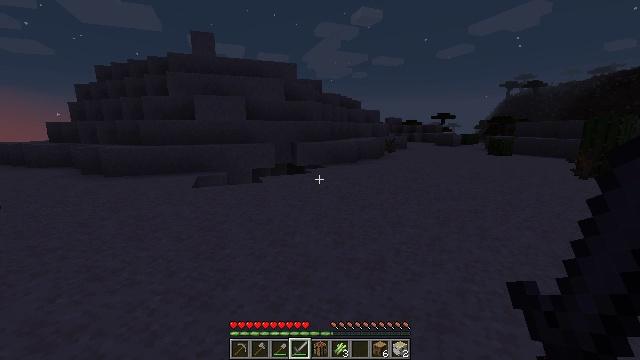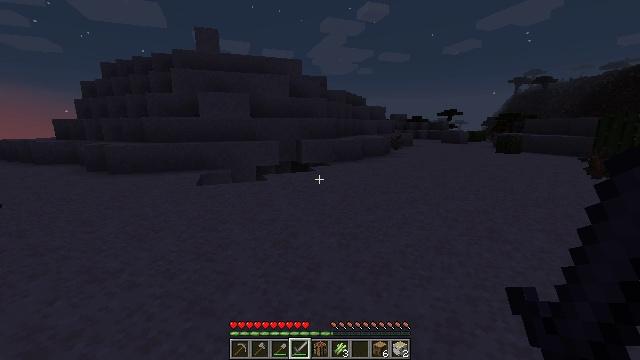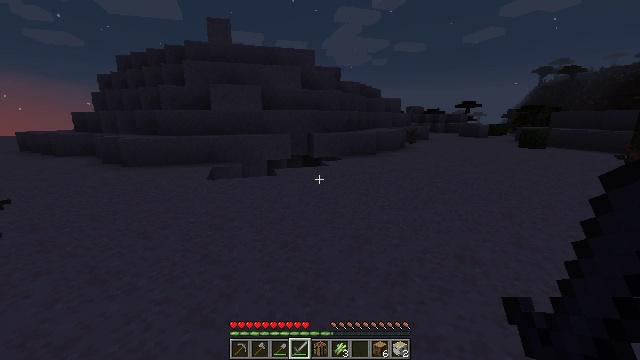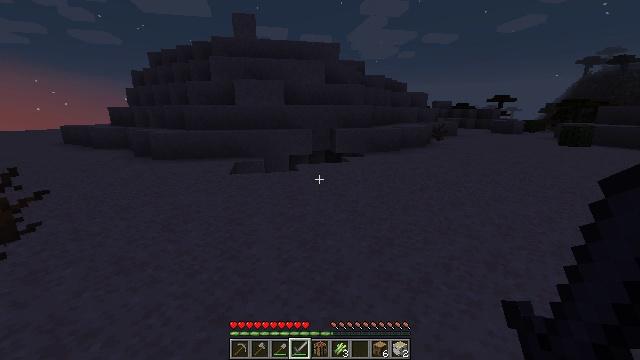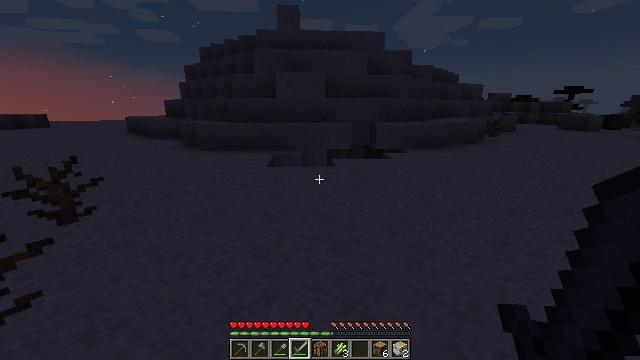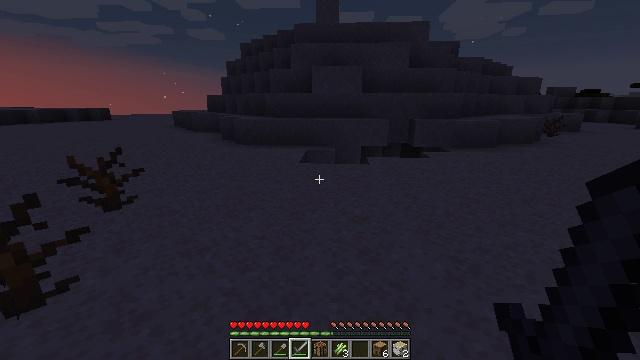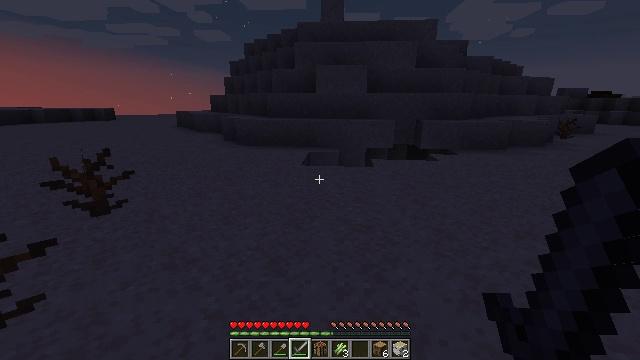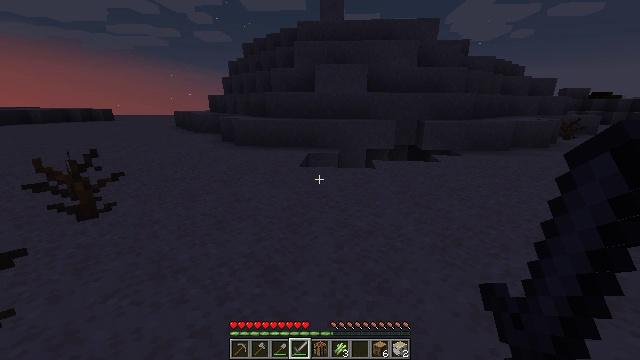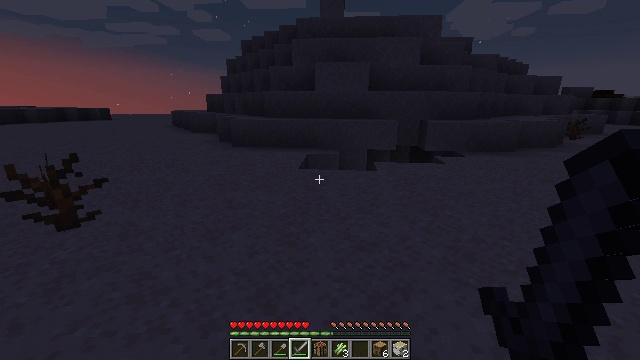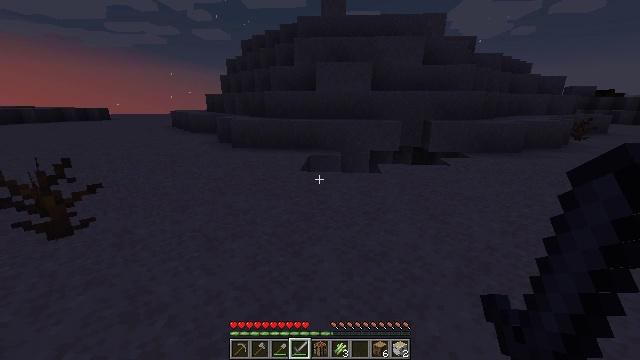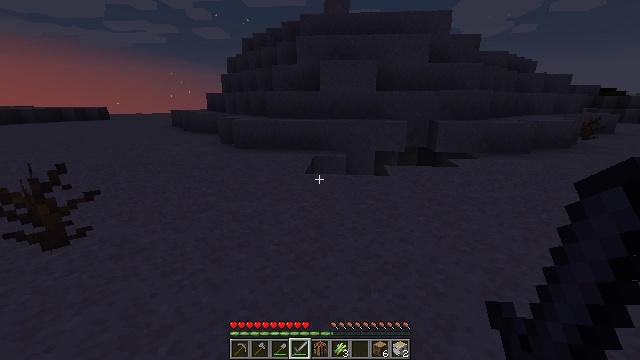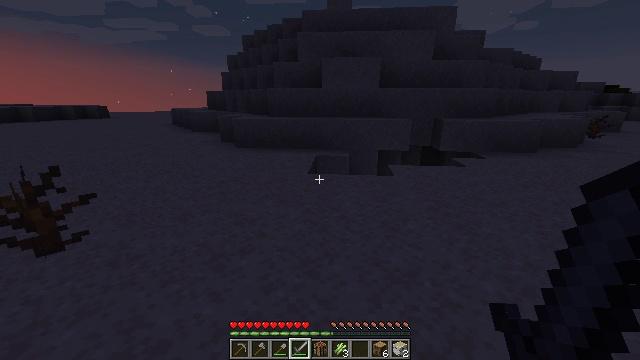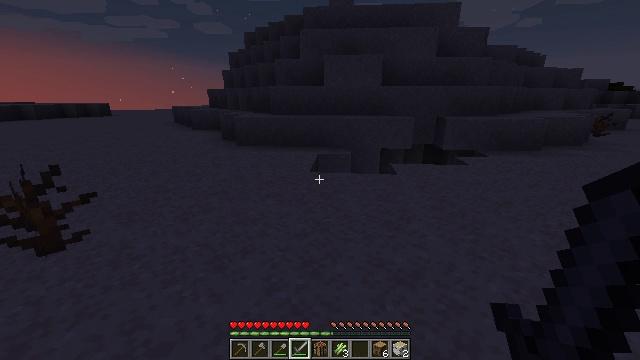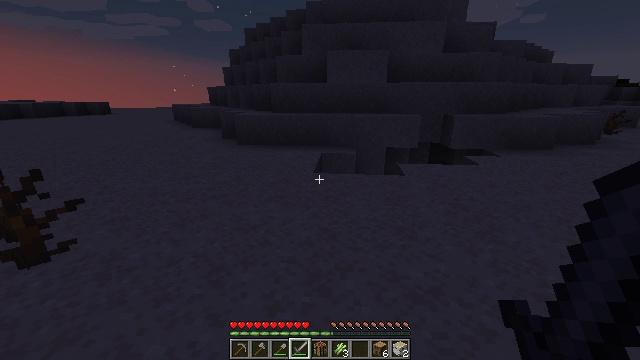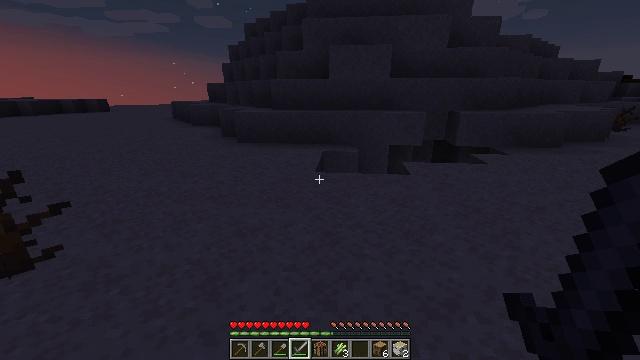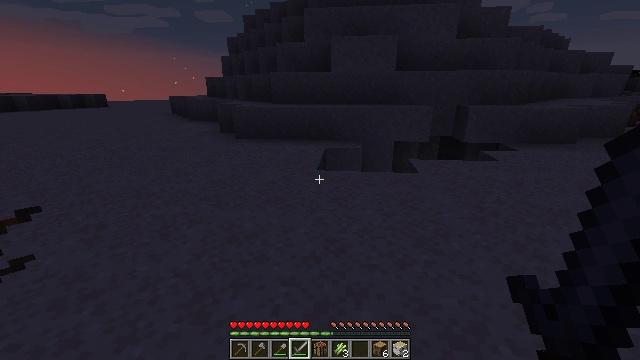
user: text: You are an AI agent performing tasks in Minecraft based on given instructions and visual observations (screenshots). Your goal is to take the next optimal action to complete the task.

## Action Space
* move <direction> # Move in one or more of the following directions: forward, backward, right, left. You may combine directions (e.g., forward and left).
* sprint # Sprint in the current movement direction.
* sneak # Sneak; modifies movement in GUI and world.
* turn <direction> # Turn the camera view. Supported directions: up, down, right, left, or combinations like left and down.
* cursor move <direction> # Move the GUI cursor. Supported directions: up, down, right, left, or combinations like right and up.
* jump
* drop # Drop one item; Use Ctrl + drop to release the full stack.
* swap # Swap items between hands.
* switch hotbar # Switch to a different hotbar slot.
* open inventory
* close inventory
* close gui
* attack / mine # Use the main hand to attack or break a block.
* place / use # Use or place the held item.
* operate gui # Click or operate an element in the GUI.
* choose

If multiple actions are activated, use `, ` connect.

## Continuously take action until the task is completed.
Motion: motion action
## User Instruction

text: Collect the cactus block.
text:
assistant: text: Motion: move forward, turn left
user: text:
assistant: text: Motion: move forward, turn left and down
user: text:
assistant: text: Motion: move forward, turn left and down
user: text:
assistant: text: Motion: move forward, turn left and down
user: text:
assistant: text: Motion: move forward, turn left and down
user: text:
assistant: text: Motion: move forward, turn left
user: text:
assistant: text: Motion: move forward
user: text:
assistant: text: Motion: move forward
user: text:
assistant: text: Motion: move forward and move left
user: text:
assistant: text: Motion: move forward and move left
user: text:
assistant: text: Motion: move forward
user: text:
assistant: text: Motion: move forward
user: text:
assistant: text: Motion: move forward
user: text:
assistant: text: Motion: move forward
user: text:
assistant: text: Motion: move forward, turn down
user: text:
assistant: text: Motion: move forward
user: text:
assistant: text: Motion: move forward, turn right
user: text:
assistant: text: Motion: move forward
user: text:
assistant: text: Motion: move forward, turn right and down
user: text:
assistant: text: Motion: move forward
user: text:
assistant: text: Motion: move forward
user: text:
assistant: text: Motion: move forward
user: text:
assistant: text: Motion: move forward
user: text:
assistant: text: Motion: move forward
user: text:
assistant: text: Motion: move forward
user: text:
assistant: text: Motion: move forward, turn right
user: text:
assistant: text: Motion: move forward, turn right
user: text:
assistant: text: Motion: move forward, turn right and down
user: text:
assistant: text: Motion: move forward, turn right and down
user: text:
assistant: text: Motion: move forward, turn down